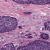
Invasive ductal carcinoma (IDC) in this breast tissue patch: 0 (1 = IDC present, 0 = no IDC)